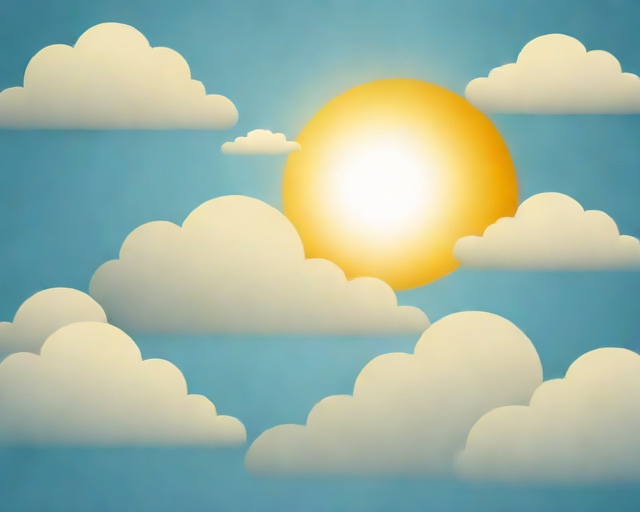
Category: Get Well